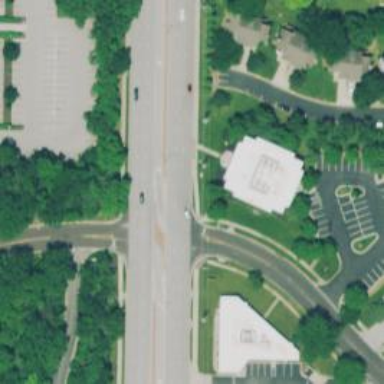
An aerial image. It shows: Road with dash markings.